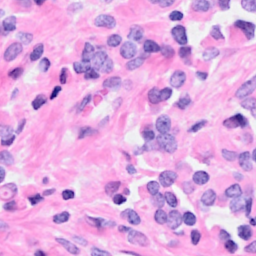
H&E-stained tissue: Breast